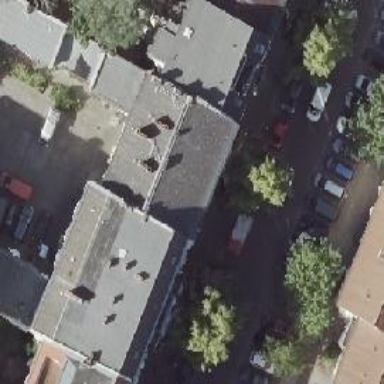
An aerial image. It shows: Car repair shop.